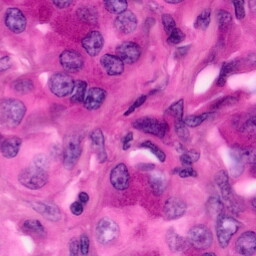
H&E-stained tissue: Pancreatic